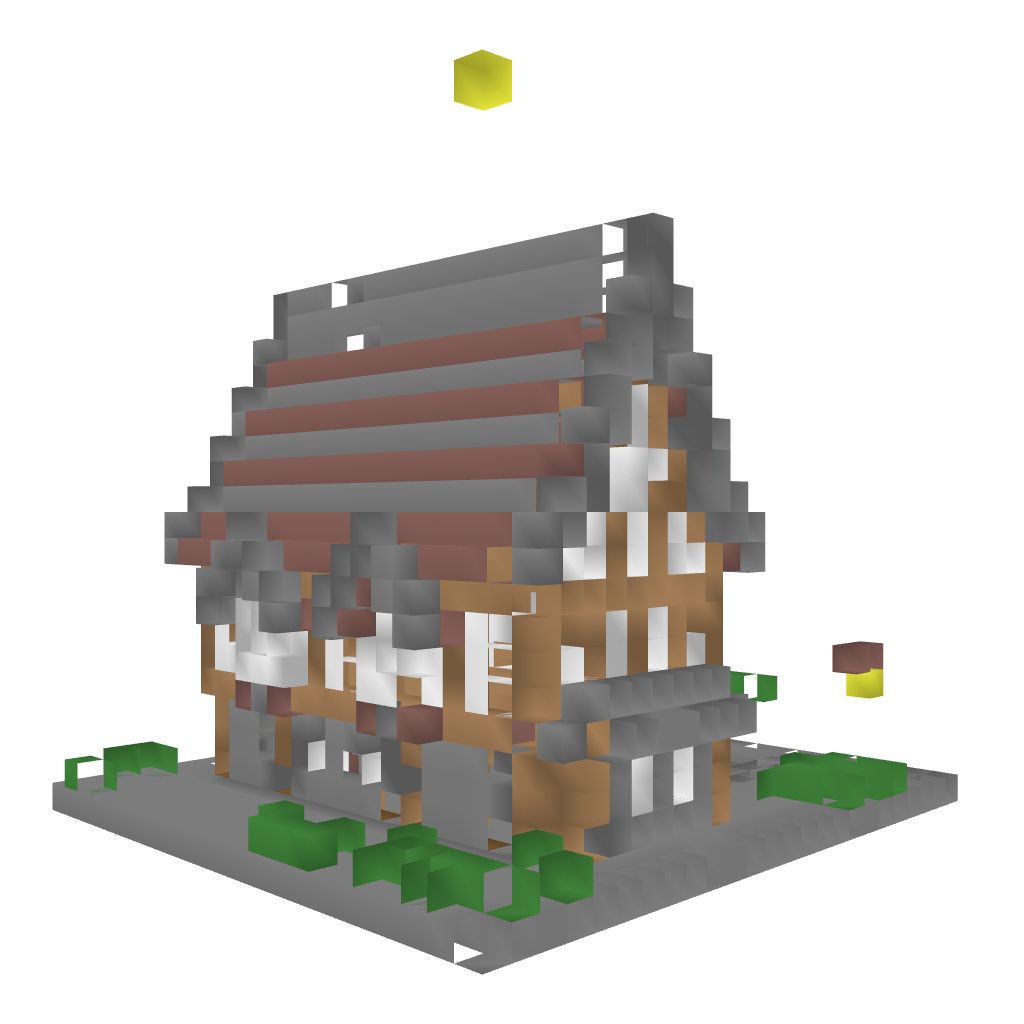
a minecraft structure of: small house high quality